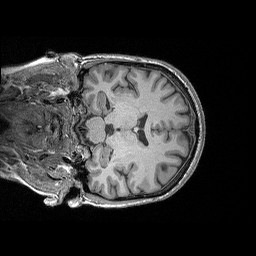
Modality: T1w
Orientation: coronal
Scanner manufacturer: siemens
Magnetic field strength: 3 T
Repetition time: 2.3 s
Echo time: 0.00298 s